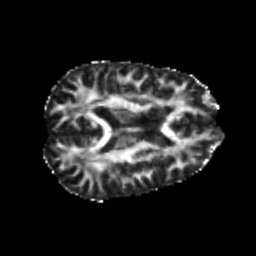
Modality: FA
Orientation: axial
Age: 24
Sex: male
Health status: healthy
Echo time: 0.074 s